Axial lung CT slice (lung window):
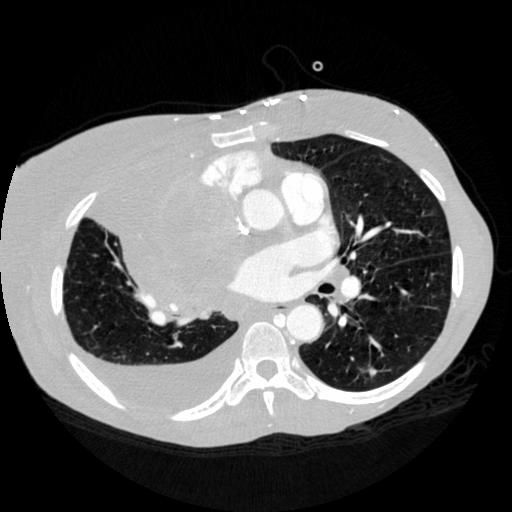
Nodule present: yes
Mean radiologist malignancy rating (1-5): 4